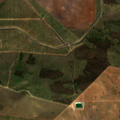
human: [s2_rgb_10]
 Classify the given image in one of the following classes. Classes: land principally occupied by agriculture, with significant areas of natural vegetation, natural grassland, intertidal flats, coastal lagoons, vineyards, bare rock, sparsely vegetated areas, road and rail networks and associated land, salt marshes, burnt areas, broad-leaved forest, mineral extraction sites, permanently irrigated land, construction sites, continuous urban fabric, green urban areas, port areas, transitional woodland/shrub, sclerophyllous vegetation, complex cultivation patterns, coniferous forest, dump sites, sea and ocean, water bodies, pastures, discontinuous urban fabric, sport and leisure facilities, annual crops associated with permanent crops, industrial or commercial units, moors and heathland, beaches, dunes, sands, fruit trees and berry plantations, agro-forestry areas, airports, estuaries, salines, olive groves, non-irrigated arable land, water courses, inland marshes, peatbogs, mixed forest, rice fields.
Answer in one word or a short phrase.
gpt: non-irrigated arable land, olive groves, land principally occupied by agriculture, with significant areas of natural vegetation, sclerophyllous vegetation